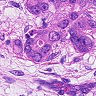
Metastatic tissue present: yes